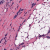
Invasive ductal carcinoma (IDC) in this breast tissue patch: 1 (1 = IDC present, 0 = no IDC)